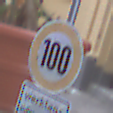
Verkehrszeichen: Geschwindigkeit100
Zusatzzeichen unten: ZeitangabenMitBeschraenkungAufWochentage7
Umgebung: Outdoor, Urban
Tageszeit: MorningAfternoon
Wetter: PartlyCloudy
Licht: Natural
Jahreszeit: NotSpecified
Kontrast: MediumContrast